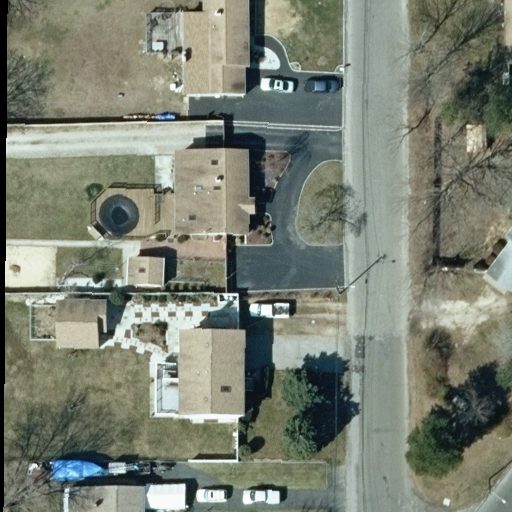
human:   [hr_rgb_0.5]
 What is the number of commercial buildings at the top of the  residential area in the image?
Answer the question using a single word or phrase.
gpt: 0

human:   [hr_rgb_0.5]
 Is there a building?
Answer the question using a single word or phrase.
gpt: yes

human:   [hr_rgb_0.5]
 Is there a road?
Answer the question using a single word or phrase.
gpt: yes

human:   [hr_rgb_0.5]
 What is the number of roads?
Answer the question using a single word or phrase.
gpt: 1

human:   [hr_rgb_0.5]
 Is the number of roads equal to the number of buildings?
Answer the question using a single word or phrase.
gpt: no

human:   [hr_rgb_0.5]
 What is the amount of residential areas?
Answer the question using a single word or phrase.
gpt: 1

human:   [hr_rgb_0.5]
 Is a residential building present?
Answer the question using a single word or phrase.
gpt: yes

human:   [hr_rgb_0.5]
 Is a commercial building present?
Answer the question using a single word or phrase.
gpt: no

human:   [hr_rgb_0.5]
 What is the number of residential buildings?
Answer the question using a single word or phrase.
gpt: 6

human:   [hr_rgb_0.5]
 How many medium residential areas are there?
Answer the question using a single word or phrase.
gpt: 0

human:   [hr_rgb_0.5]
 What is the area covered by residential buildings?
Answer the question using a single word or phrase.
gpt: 1222m2

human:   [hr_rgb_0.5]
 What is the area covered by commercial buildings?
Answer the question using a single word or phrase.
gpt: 0m2

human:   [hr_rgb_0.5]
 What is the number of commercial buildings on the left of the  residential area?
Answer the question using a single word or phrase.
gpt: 0

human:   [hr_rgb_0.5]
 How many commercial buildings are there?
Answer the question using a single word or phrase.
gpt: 0

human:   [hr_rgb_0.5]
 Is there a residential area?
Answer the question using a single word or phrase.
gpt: yes

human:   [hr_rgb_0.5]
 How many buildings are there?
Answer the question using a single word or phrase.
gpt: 9

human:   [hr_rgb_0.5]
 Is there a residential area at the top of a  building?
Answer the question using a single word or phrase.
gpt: yes

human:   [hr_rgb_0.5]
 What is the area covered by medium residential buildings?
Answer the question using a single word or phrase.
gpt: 1038m2

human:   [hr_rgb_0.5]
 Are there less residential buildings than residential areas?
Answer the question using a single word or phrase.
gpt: no

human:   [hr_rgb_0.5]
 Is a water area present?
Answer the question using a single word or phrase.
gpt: no

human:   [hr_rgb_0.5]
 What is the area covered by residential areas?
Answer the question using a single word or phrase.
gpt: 4525m2

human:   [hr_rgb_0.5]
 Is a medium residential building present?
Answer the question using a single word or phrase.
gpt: yes

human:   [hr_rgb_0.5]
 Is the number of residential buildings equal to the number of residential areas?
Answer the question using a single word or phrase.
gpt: no

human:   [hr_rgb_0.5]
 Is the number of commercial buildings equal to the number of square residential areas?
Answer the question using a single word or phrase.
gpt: yes

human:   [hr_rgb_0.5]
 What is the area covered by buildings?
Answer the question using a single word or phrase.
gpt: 1384m2

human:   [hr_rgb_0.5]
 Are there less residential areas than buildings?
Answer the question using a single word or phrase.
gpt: yes

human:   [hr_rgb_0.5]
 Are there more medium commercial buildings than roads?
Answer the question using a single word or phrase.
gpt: no

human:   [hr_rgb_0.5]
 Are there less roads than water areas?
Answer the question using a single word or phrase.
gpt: no

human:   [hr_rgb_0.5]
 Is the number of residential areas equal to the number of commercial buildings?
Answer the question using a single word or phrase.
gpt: no

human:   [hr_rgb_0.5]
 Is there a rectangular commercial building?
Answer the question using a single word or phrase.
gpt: no

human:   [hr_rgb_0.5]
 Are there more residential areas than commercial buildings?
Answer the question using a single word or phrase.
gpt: yes

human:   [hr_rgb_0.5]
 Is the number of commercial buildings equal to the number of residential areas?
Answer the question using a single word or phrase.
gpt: no

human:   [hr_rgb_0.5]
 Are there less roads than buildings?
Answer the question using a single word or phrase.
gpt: yes

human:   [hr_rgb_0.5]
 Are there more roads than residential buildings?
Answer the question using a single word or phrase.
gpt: no

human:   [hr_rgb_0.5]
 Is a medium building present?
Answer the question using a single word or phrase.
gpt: yes

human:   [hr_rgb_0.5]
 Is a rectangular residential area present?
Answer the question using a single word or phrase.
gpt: yes

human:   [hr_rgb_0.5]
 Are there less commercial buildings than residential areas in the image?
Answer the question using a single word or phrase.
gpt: yes

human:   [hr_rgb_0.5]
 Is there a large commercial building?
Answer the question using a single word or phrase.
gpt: no

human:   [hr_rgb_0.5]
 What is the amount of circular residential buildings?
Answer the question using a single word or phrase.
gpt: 0

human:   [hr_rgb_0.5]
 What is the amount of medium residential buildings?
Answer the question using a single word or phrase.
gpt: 4

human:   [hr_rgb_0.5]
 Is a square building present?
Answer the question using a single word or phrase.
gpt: no

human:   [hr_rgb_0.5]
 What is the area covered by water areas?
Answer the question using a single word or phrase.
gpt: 0m2

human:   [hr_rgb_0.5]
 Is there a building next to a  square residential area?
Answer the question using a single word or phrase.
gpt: no

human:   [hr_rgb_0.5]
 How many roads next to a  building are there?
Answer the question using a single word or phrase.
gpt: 1

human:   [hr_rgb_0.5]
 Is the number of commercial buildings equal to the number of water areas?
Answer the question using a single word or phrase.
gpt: yes

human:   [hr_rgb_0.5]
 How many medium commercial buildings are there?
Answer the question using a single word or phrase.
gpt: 0

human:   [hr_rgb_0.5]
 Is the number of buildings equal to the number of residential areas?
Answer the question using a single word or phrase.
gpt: no

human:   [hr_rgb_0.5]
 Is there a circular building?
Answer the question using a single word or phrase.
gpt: no

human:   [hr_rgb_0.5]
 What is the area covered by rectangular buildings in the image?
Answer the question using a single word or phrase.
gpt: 346m2

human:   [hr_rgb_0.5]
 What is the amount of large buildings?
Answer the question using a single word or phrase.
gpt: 0

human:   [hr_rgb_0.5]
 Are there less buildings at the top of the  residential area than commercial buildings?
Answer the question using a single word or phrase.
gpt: no

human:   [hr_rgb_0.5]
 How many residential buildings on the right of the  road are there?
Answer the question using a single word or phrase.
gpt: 2

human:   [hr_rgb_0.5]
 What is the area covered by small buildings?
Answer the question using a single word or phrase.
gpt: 346m2

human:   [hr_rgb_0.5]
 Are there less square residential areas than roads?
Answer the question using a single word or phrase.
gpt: yes

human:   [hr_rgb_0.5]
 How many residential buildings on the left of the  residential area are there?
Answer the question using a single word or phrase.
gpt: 6

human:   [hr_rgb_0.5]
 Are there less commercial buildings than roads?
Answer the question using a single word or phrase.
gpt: yes

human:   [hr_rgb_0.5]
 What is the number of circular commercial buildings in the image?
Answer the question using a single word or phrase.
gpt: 0

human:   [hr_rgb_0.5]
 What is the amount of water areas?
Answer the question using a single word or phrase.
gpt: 0

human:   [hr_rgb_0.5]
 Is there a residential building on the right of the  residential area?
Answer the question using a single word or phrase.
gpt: no

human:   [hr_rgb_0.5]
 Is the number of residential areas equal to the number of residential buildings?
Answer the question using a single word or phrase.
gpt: no

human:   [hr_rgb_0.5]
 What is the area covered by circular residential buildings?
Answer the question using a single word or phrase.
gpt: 0m2

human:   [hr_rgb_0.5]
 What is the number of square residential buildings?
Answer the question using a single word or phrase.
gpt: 0

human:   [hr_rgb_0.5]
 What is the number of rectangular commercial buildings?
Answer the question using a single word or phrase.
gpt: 0

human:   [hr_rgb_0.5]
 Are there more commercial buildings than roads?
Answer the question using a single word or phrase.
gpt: no